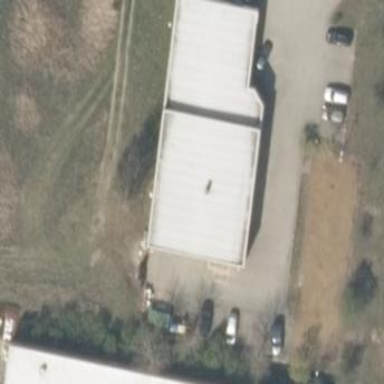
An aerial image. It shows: Commercial building.